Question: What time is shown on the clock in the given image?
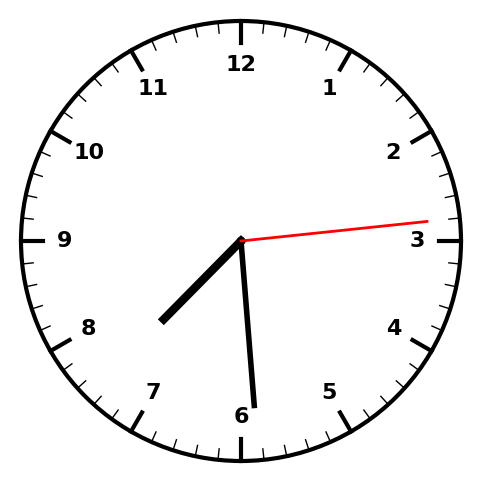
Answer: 07:29:14